В данной задаче вам предлагается определить параметры оптического серого ящика. Принципиальная схема оптического серого ящика показана на рисунке:  К внутренней поверхности ящика приклеена линза. Плоскость линзы параллельна стенке ящика, к которой она приклеена. Внутри ящика закреплено зеркало. Плоскость зеркала перпендикулярна одной из граней ящика. На одной из сторон ящика приклеен его номер.
Нарисуйте принципиальную схему серого ящика с указанием грани, к которой приклеена этикетка с номером.
Определите угол между плоскостью зеркала и линзы.
Определите фокусное расстояние линзы.
Определите расстояние от края коробки до ближайшего ребра зеркала. Оцените погрешности найденных величин.
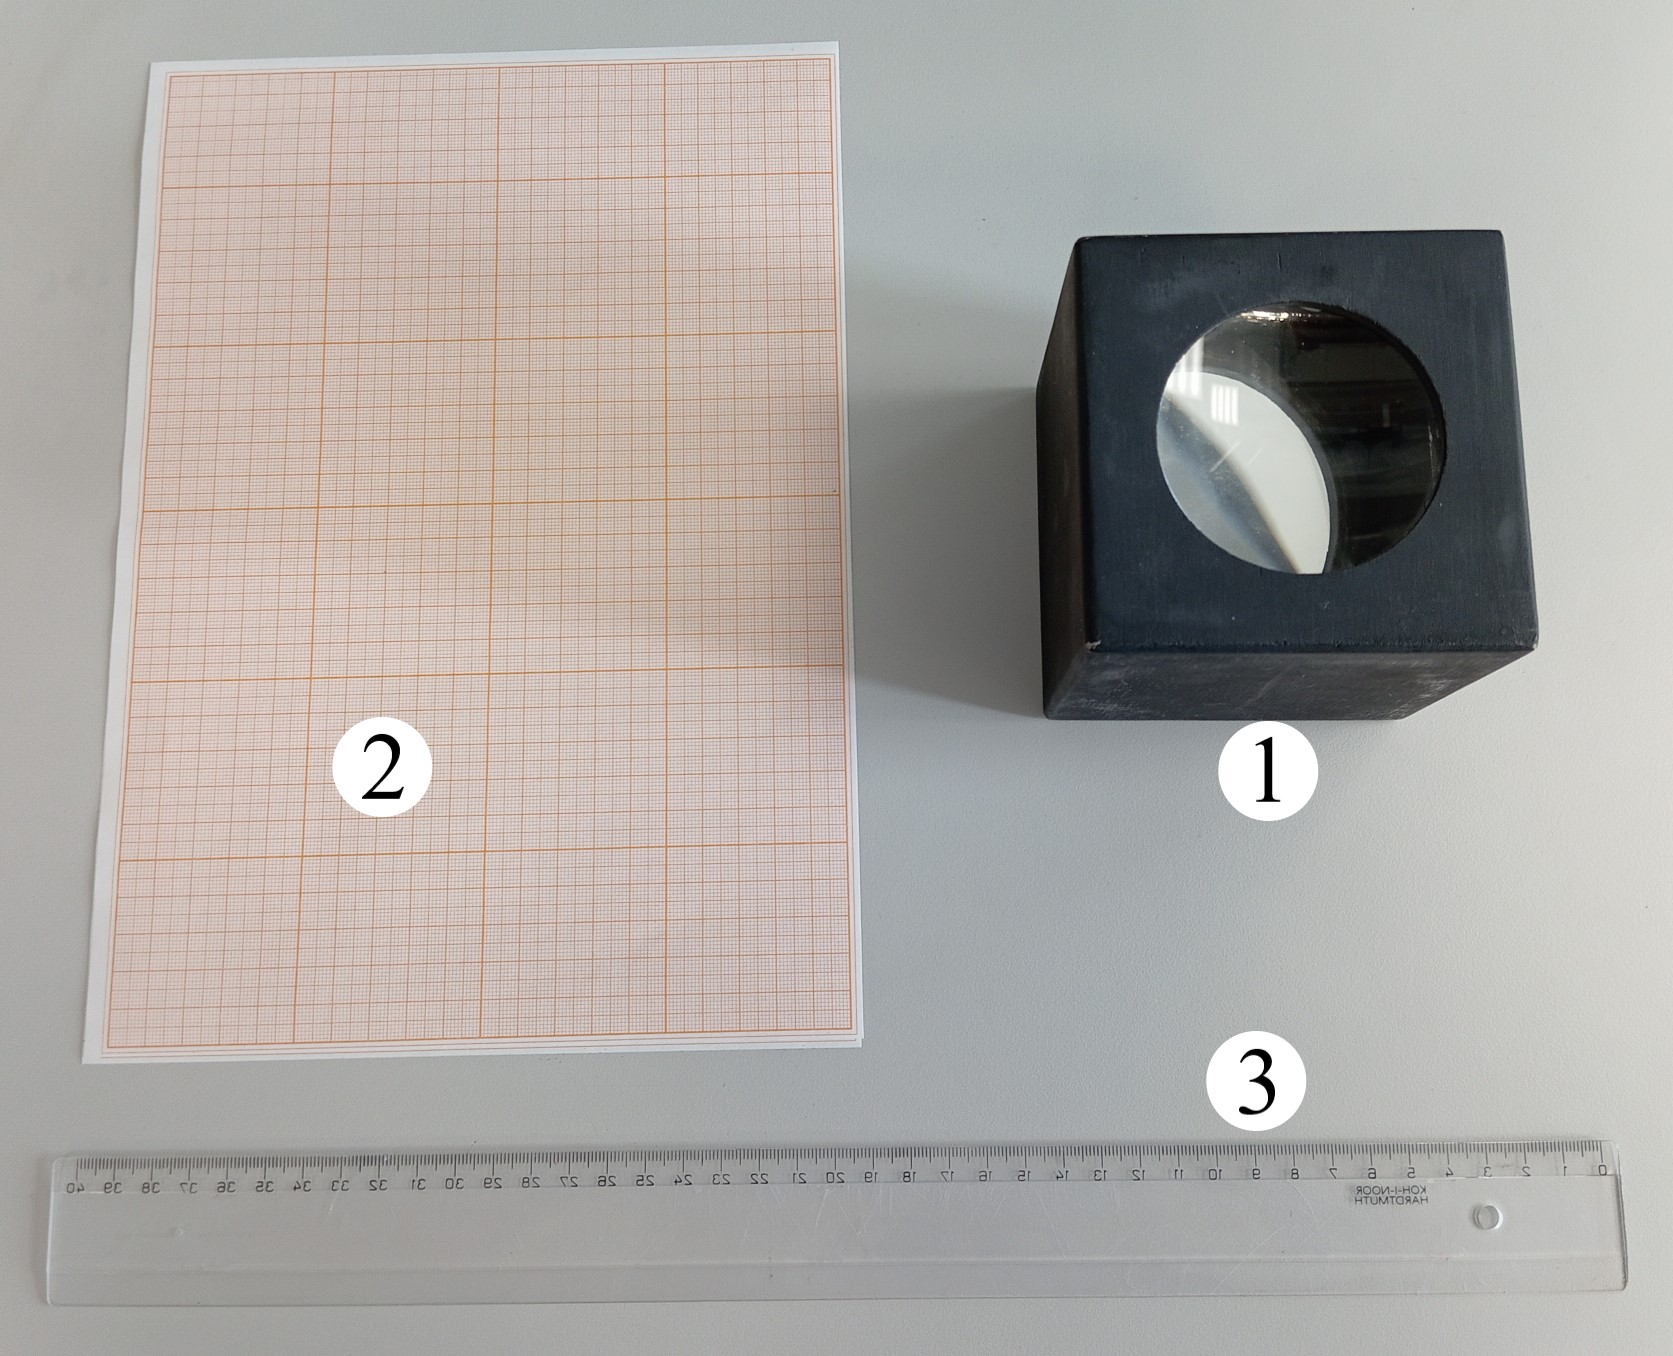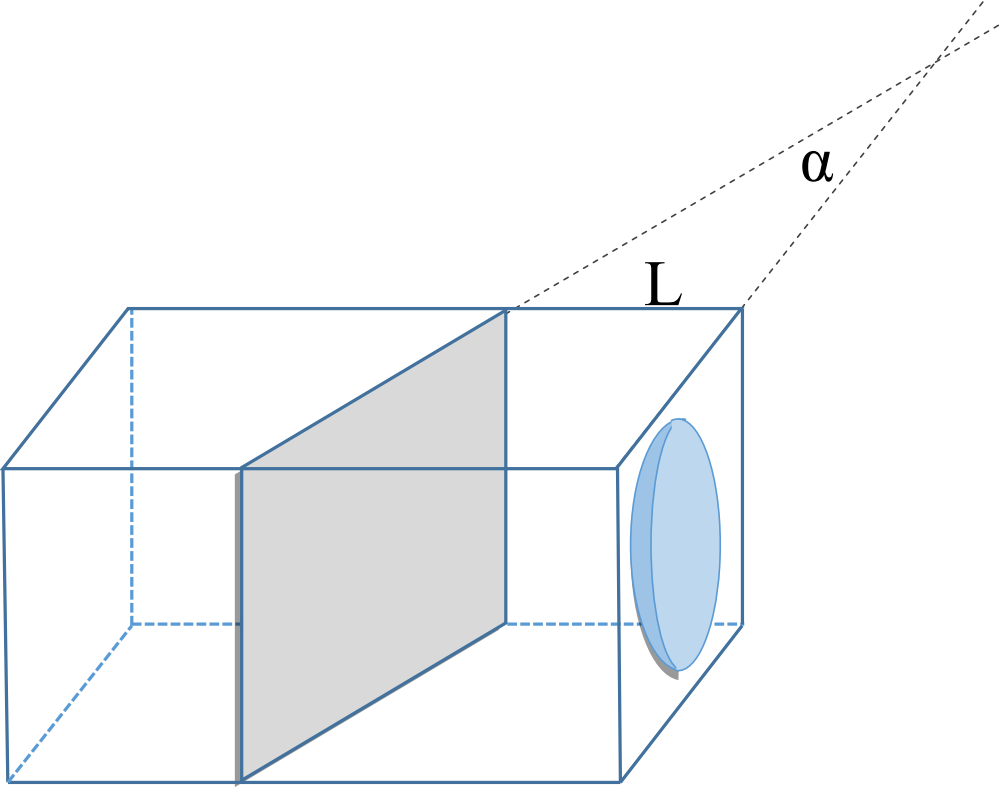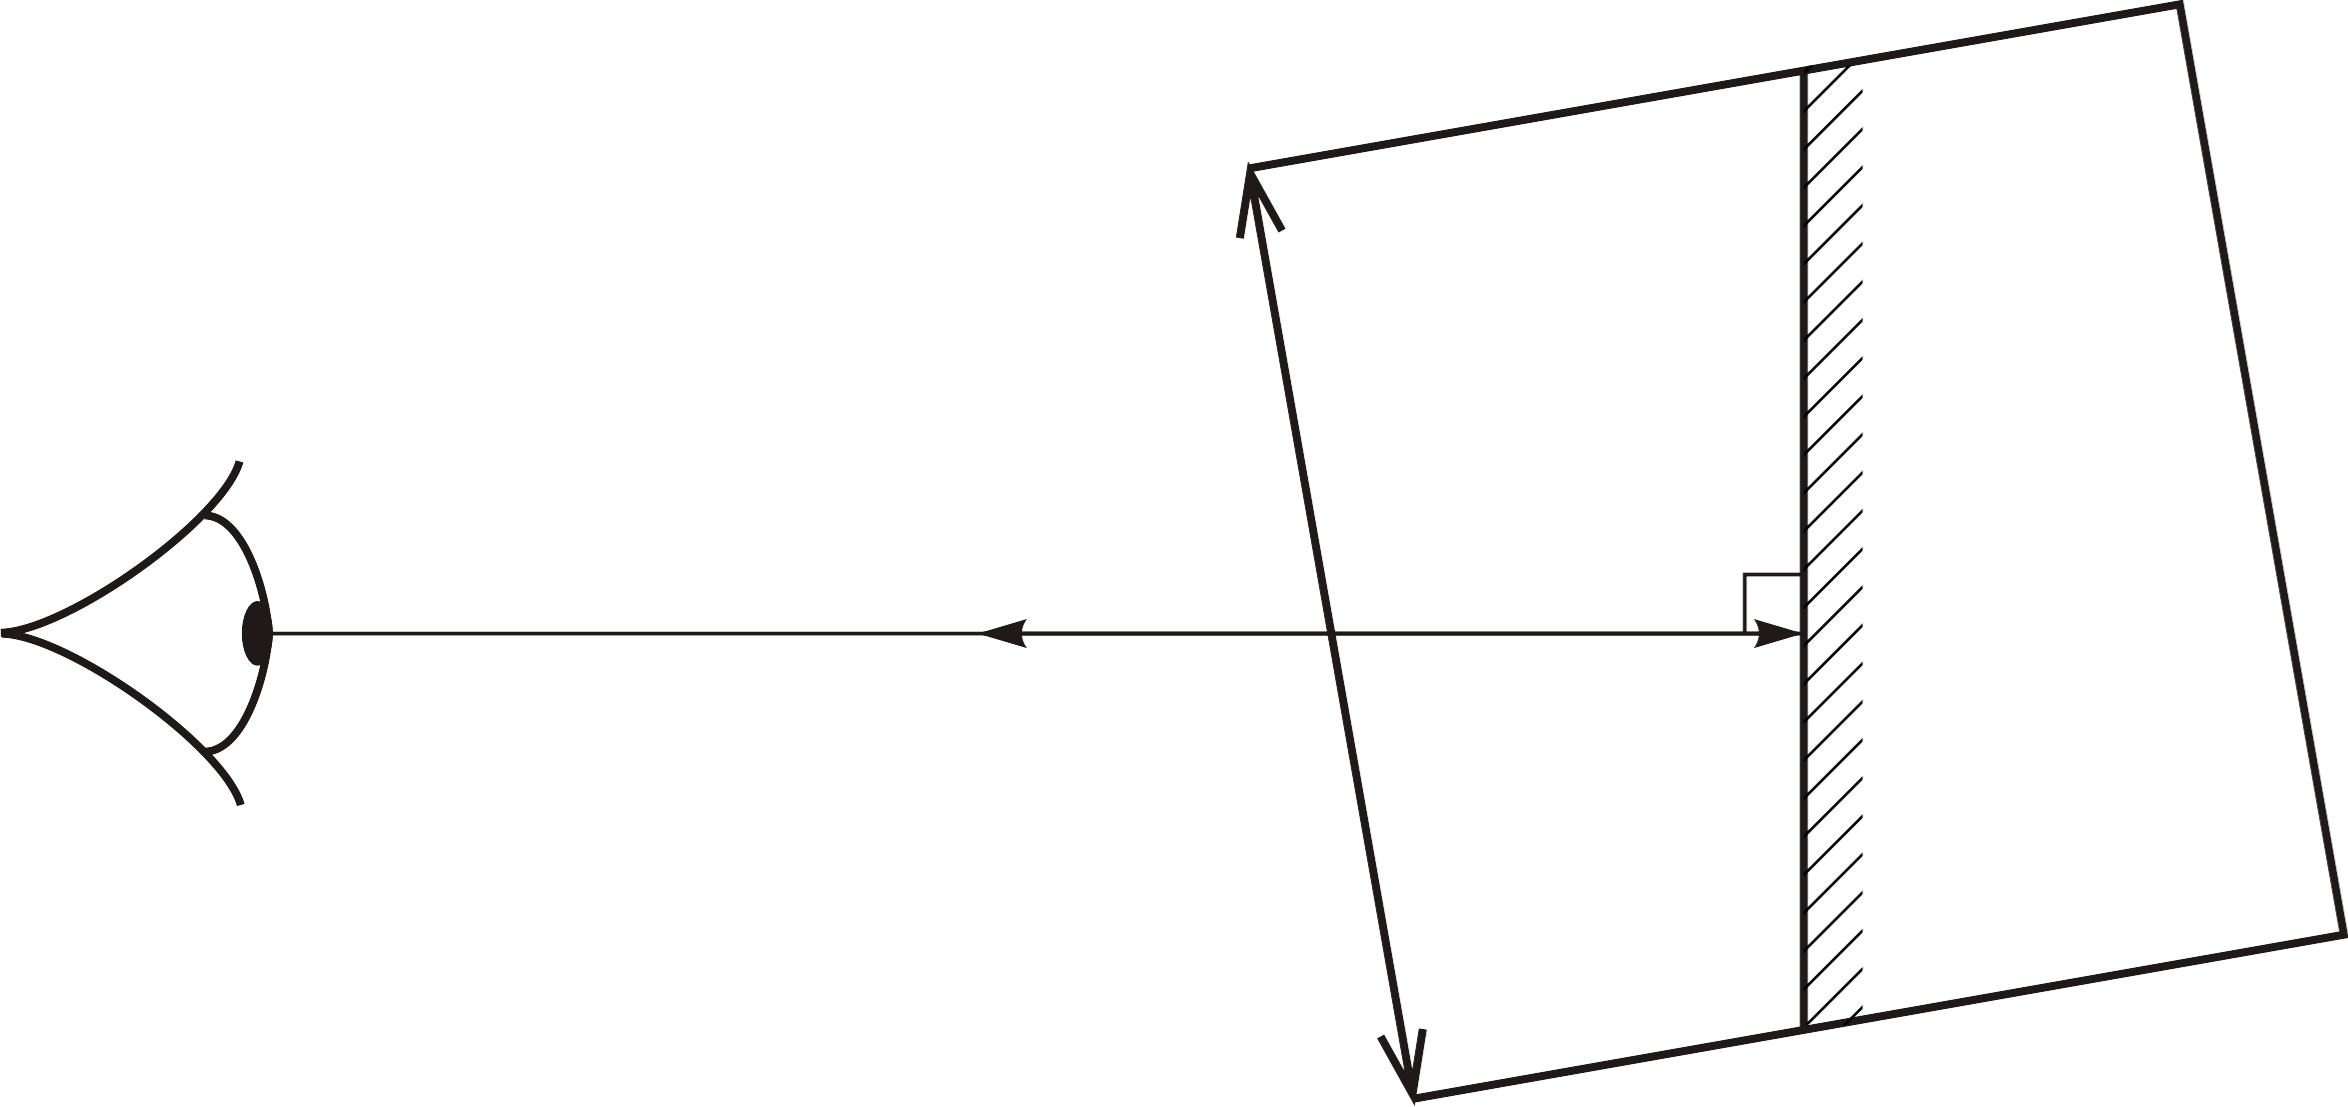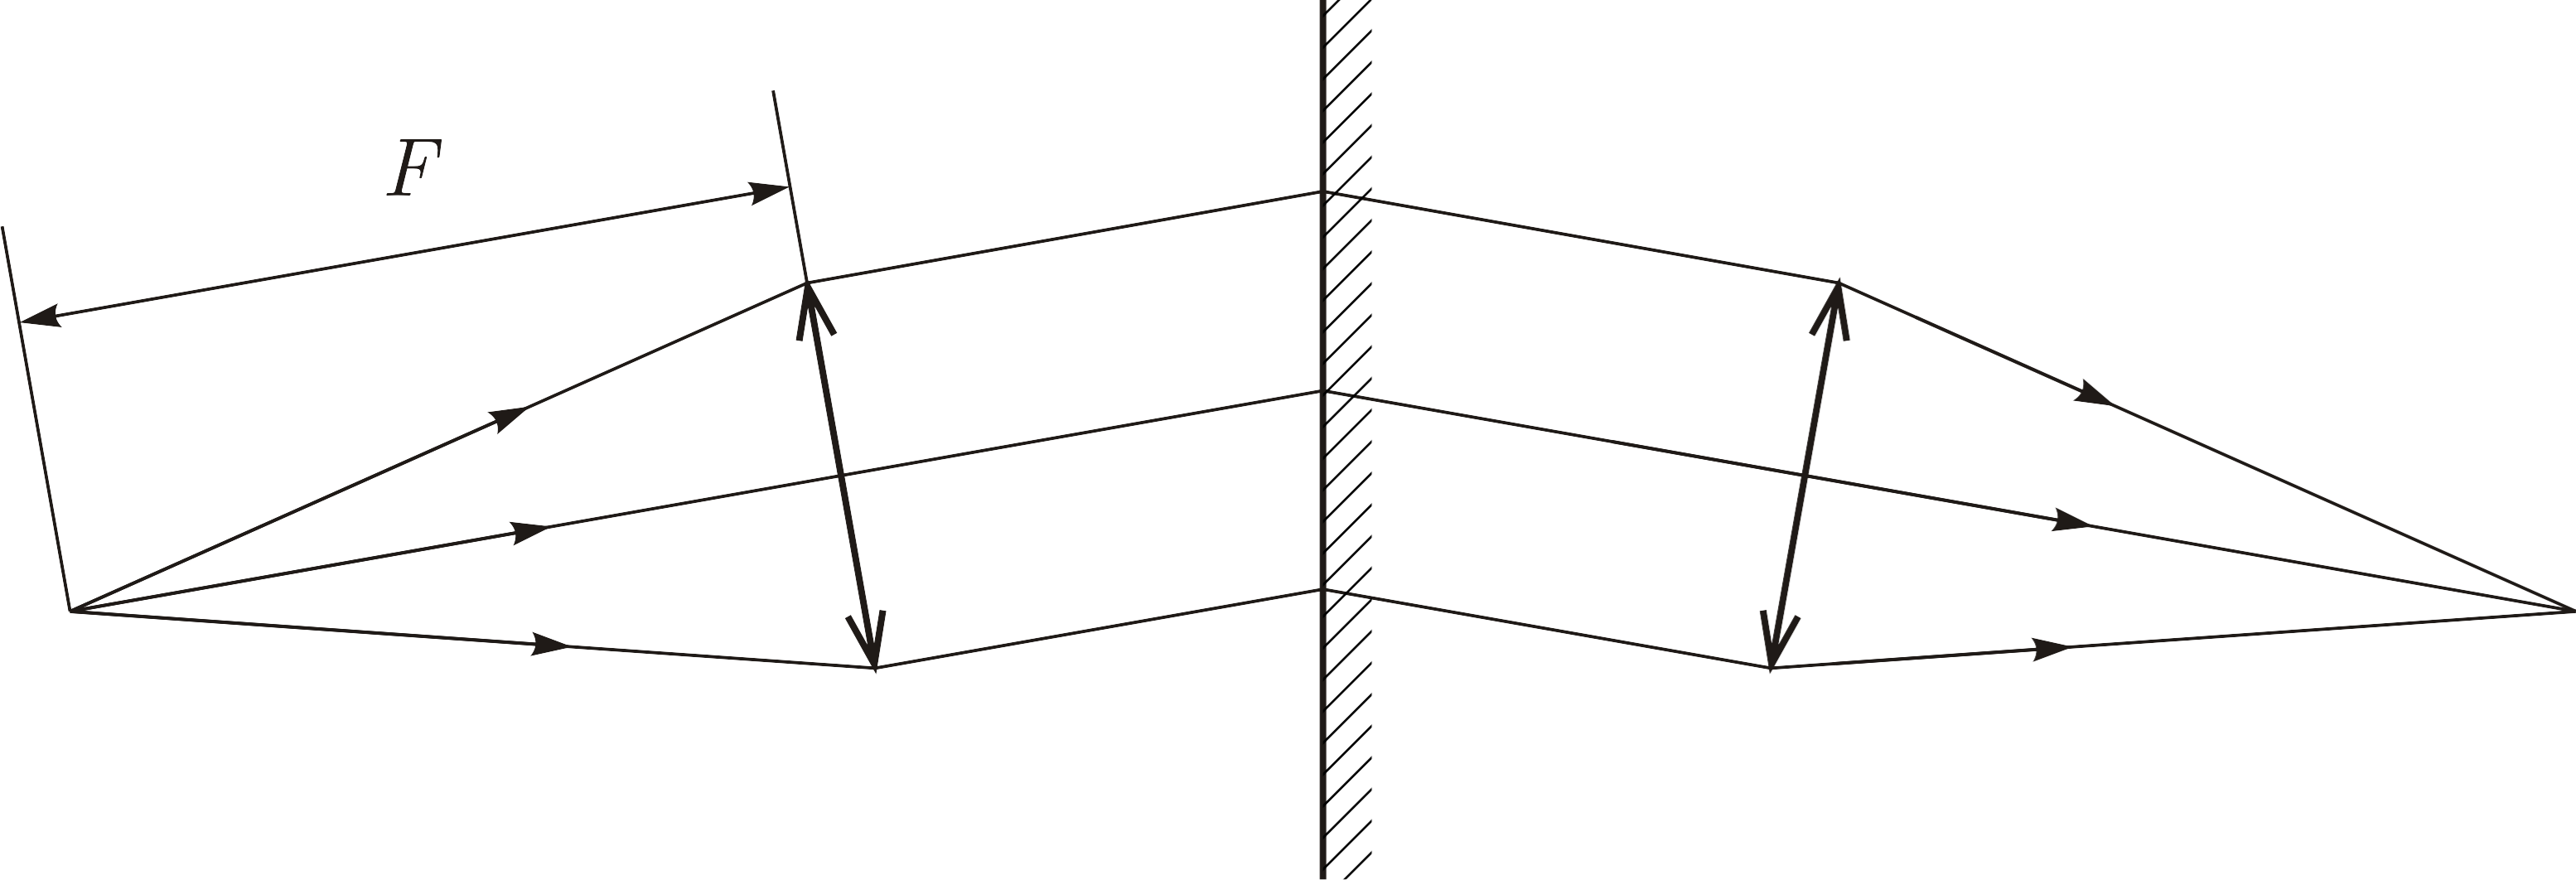
Нарисуйте принципиальную схему серого ящика с указанием грани, к которой приклеена этикетка с номером.
Решение: Посмотрев внутрь ящика, легко понять как расположено и зеркало (относительно какой грани оно перпендикулярно, а относительно какой наклонено).

Определите угол между плоскостью зеркала и линзы.
Решение: Выровняем черный ящика по краю стола. Положив голову на стол, будем смотреть на ящик с расстояния около $1~м$ и найдем такое положение, когда видим отражение своего глаза в центре линз. Луч, которой мы видим, проходит через оптический центр линзы (то есть без отклонения) и перпендикулярно отражается от зеркала:  Угол между таким лучом и ребром чёрного ящика и будет равен искомому углу между зеркалом и линзой.Получаем:
Ответ: $\alpha=9.5\pm0.5^\circ$

Определите фокусное расстояние линзы.
Решение: Теперь определим фокусное расстояние линзы. Для этого снова будем смотреть на линзу с такого направления, чтобы видеть свой глаз. Поместим между глазом и линзой сложенную вдвое миллиметровку. Подберем такое положение миллиметровки, чтобы клеточки на ней совместились по размеру с клеточками её изображения. Если мы этого добились, расстояние от глаза до листа миллиметровки такое же, как до изображения листа миллиметровки.Из этого следует, что лист находится в фокальной плоскости. Это легко понять, рассматривая эквивалентную схему с двумя линзами:  Получаем:
Ответ: $F=53\pm3~см$

Определите расстояние от края коробки до ближайшего ребра зеркала.
Решение: У линзы большое фокусное расстояние, значит, близкие к ней предметы искажаются незначительно. Будем считать, что изображение зеркала совпадает с самим зеркалом. Расположив линейку рядом с ящиком на высоте $0.5~см$ от стола, определим расстояние до нижнего края зеркала «на глаз»:
Ответ: $L=2.0\pm0.4~см$
Темы:
E, Оптика, Геометрическая оптика, IEPhO, Зеркало, Черный ящик, Линза